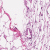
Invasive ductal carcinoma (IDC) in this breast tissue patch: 0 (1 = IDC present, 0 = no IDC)